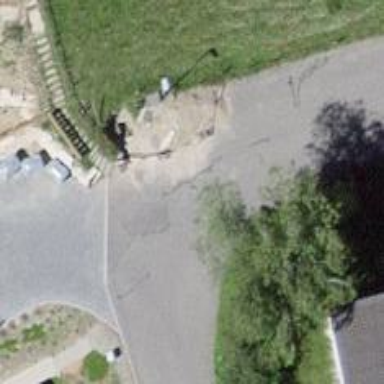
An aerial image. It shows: Set of steps on the road.